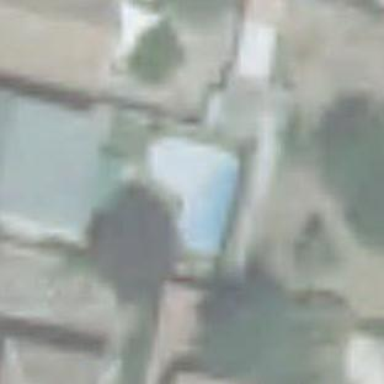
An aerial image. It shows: Swimming pool located in leisure land.